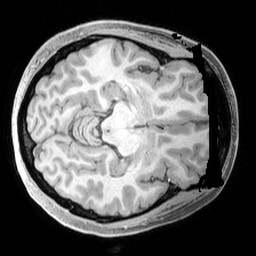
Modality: T1w
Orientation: axial